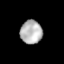
Tissue: lung
Cell type: Epithelial cells
Senescence score: 0.219
Nuclear area (px): 506
Mean DAPI intensity: 179.269